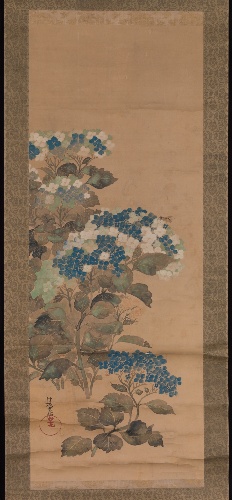
Artist: Ogata Kōrin
Artist bio: Japanese, 1658–1716
Date: 18th century
Object type: Hanging scroll
Classification: Paintings
Medium: Hanging scroll; ink and color on silk
Culture: Japan
Period: Edo period (1615–1868)
Dimensions: 43 5/16 x 16 1/4 in. (110 x 41.3 cm)
Department: Asian Art
Credit line: The Howard Mansfield Collection, Purchase, Rogers Fund, 1936
Accession year: 1936
Repository: Metropolitan Museum of Art, New York, NY
Tags: Flowers